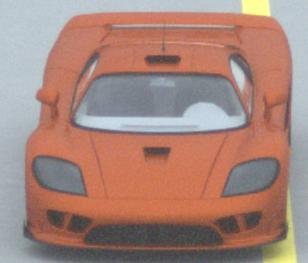
Make: Saleen
Model: S7
Detailed model: -
Model produced from: 2000
Model produced until: 2008
Doors: 2
Color: orange
Road condition: dry road
Daytime: midday
Contrast: low contrast